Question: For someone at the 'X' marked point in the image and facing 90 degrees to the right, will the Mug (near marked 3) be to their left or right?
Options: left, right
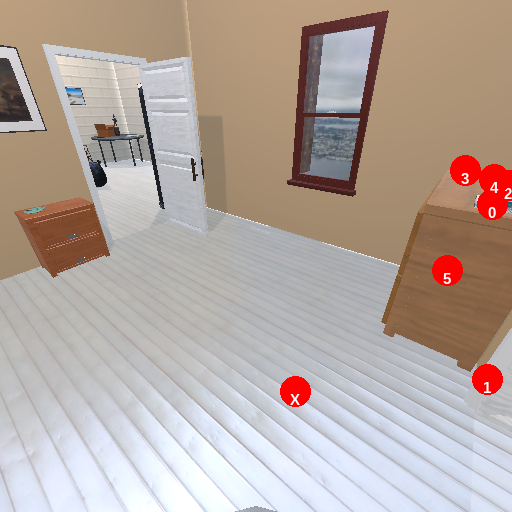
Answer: left